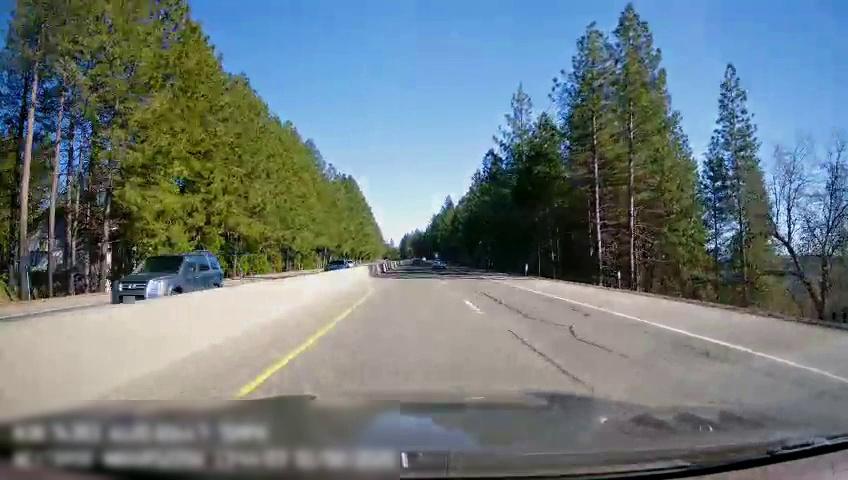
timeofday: Day
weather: Sunny
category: Drivable Space
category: Drivable Space
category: Vehicles | SUV
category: Vehicles | Car
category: Vehicles | Car
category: Lanes | Alternate Lane
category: Lanes | Current Lane
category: Lanes | Alternate Lane
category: Lanes | Opposite Lane